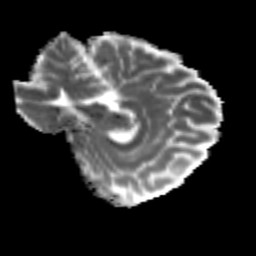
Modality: MD
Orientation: sagittal
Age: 25
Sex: female
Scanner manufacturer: siemens
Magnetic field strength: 3 T
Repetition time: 3.5 s
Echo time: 0.113 s